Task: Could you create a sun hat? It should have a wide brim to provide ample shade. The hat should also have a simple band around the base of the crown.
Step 137:
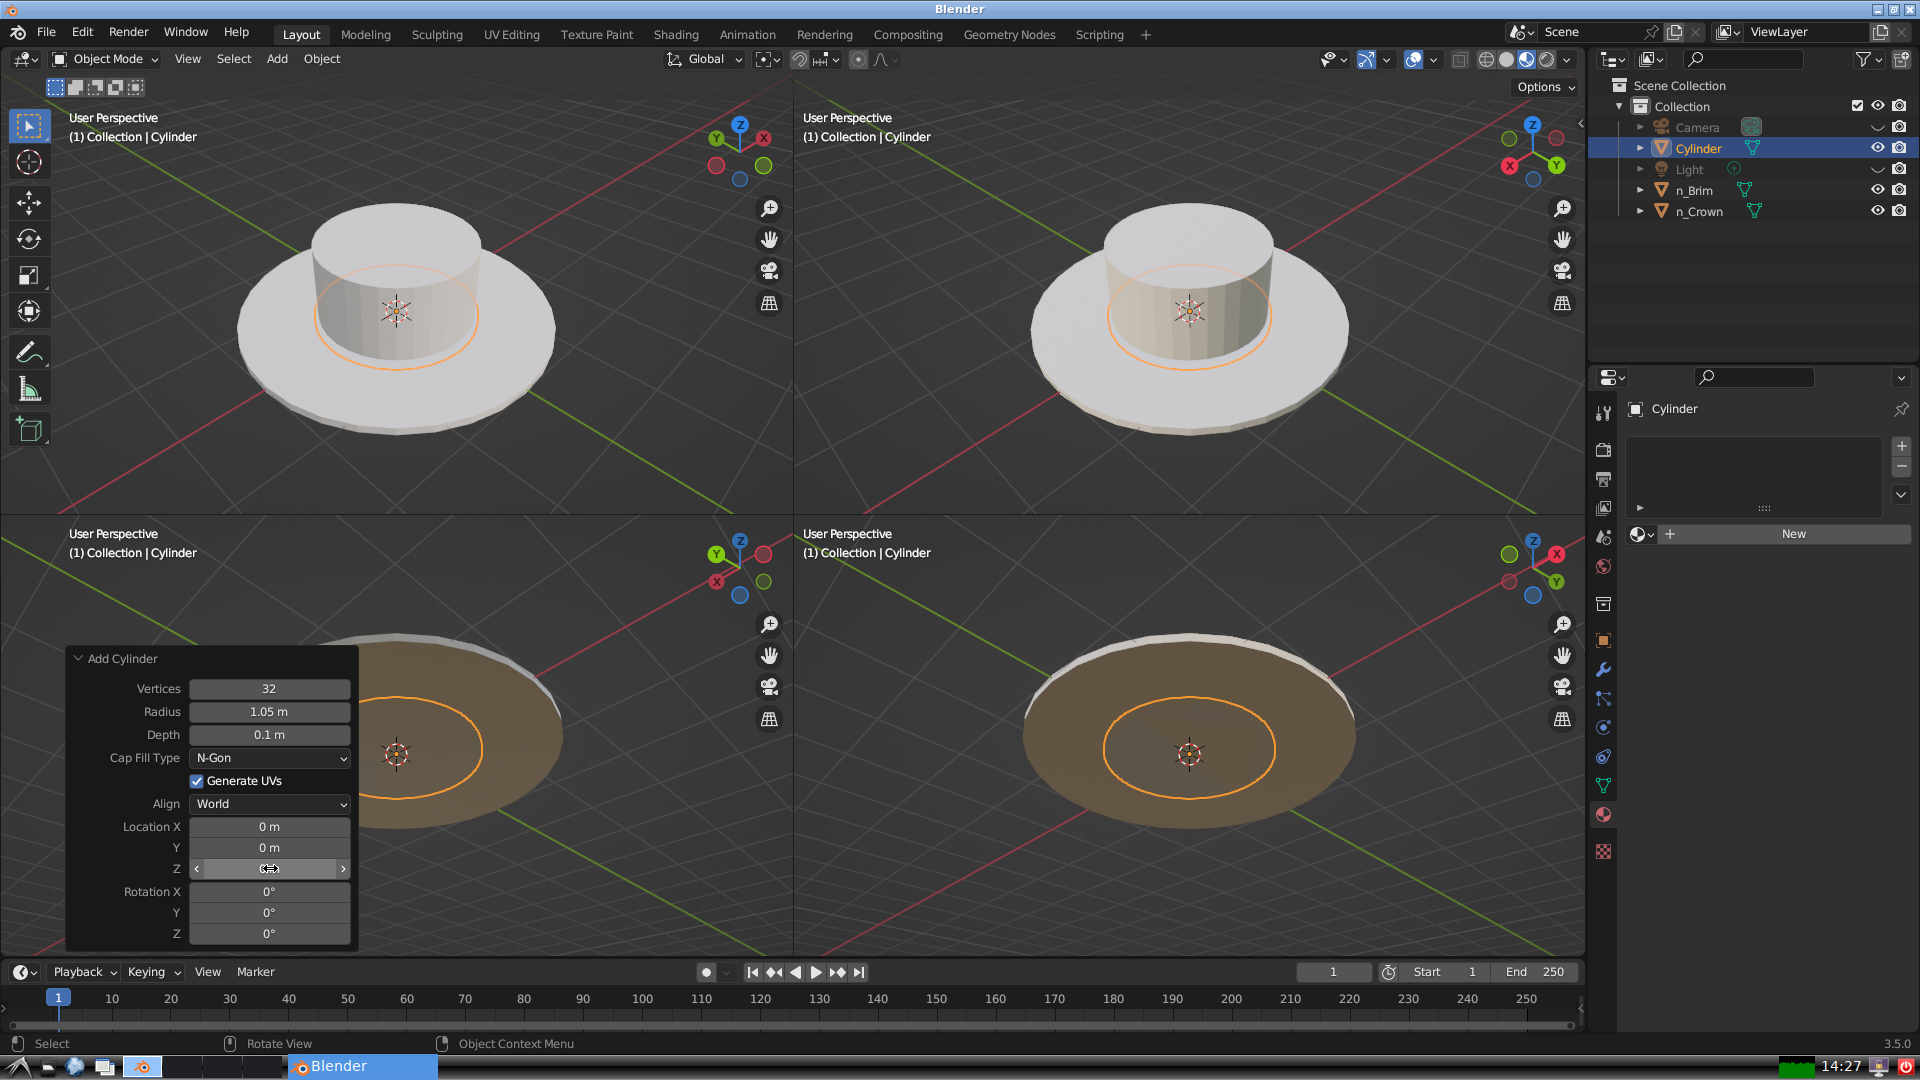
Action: click: no